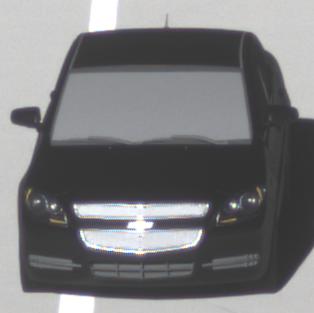
Make: Chevrolet
Model: Malibu 2.4
Detailed model: Malibu
Model produced from: 2012/07
Model produced until: 2014/08
Doors: 4
Color: black
Road condition: dry road
Daytime: morning or afternoon
Contrast: high contrast